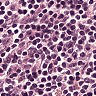
Metastatic tissue present: no